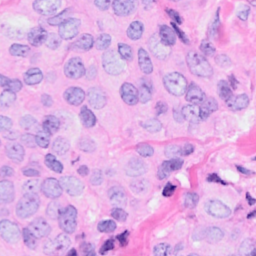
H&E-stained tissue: Breast